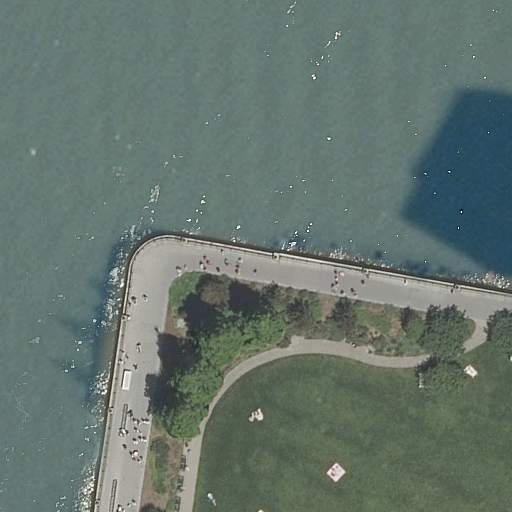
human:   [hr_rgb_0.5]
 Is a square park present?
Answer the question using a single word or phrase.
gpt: no

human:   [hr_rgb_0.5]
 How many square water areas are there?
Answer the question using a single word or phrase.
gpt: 0

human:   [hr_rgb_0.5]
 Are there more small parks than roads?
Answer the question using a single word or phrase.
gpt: no

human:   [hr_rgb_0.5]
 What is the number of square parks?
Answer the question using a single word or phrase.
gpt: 0

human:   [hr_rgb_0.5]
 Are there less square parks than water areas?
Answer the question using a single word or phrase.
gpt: yes

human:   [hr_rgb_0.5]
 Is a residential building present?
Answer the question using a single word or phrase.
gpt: no

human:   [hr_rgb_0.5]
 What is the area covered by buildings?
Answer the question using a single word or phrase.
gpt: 0m2

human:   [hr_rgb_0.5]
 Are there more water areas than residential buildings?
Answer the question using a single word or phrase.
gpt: yes

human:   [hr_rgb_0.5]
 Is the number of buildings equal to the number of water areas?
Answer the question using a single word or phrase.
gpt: no

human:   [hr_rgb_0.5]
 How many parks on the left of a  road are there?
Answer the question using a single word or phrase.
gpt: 0

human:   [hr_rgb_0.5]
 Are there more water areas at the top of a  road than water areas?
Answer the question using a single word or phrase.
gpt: no

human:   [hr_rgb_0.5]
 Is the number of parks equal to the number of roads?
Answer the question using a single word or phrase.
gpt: no

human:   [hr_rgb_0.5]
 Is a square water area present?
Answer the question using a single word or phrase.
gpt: no

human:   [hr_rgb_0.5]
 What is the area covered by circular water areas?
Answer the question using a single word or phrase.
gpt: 0m2

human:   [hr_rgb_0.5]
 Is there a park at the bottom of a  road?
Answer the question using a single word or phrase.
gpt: yes

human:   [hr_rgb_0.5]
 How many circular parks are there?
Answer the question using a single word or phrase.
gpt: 0

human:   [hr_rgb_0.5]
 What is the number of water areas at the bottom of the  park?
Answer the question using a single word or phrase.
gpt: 0

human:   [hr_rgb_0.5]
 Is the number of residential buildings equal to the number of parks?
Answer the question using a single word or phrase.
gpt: no

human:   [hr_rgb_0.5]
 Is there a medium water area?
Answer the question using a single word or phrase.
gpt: no

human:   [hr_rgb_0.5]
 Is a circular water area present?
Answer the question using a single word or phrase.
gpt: no

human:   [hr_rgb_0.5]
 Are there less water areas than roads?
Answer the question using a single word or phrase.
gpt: yes

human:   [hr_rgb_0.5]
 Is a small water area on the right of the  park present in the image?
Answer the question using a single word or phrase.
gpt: no

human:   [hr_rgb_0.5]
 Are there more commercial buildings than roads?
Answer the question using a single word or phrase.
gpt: no

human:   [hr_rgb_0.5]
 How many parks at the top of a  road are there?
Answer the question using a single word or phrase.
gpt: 0

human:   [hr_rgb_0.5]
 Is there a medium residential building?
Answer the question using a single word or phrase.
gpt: no

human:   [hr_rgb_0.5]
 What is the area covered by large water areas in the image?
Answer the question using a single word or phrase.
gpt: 6471m2

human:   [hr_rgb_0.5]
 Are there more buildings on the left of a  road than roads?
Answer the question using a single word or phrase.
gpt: no

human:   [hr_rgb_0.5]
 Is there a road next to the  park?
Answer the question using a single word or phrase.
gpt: yes

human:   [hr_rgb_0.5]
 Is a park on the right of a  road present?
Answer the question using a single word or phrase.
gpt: no

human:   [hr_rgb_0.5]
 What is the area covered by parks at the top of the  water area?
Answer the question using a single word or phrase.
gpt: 0m2

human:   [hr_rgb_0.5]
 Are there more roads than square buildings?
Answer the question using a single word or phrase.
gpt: yes

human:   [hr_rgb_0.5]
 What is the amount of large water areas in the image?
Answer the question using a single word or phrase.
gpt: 1

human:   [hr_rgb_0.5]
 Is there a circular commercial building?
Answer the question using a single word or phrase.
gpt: no

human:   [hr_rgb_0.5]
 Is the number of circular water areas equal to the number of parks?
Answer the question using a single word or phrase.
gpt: no

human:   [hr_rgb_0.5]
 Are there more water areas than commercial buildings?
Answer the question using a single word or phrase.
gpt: yes

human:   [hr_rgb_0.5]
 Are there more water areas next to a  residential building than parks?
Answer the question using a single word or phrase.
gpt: no